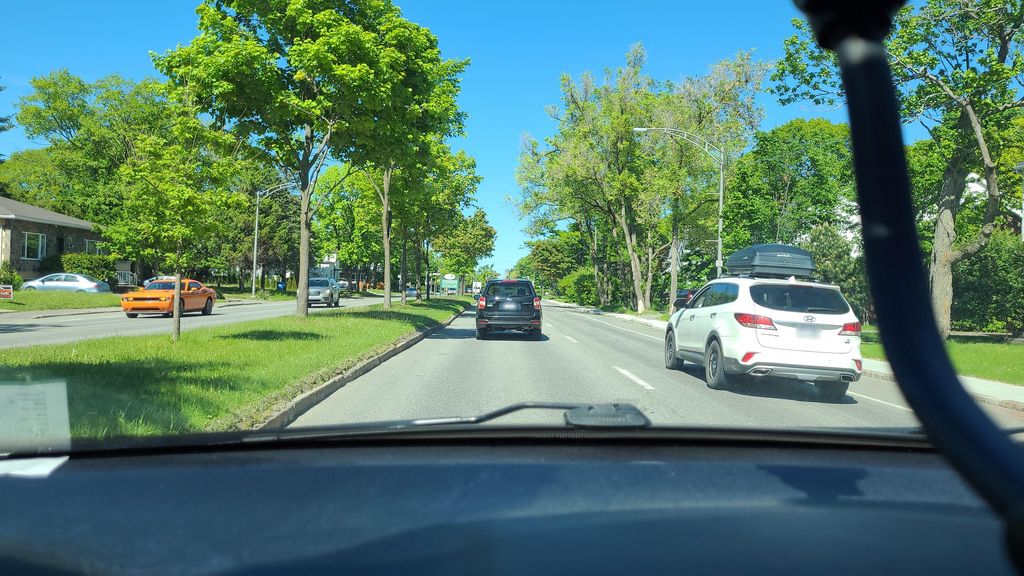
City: quebec_city